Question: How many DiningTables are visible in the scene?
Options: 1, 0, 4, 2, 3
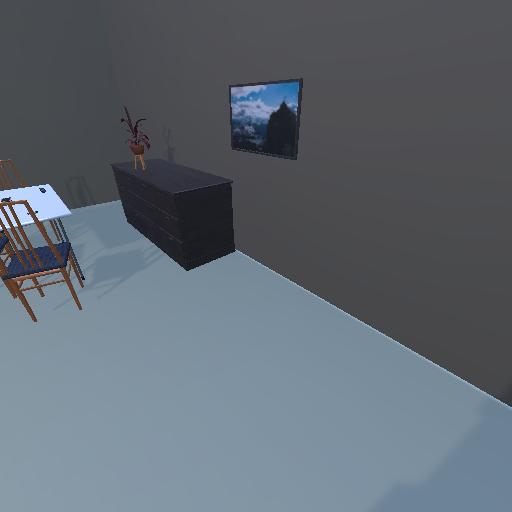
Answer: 1